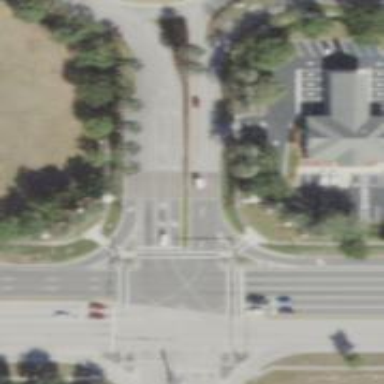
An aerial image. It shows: Uncontrolled road crossing.